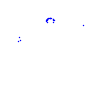
Particle: kaon